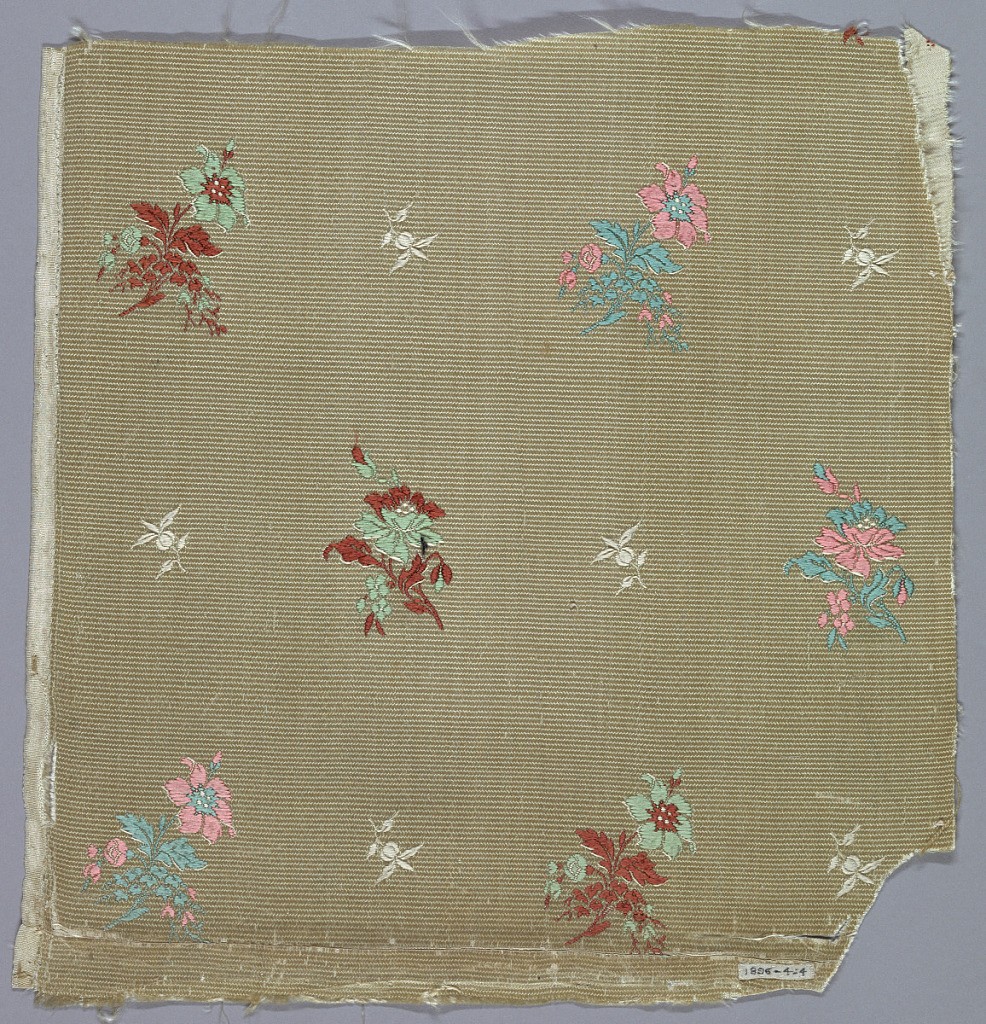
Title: Fragment
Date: early 19th century
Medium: silk Technique: compound weave with discontinuous supplementary weft (brocaded)
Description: Small floral sprays in red. Rose and green on a cream colored ground.